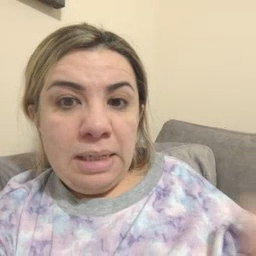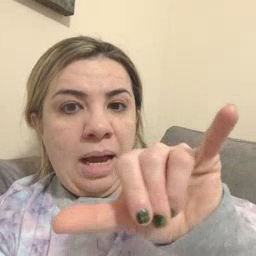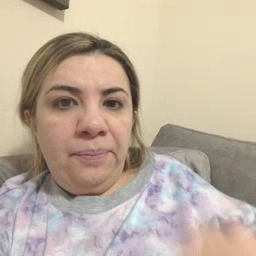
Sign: stay